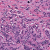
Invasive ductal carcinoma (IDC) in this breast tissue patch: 1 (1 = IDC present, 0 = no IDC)